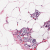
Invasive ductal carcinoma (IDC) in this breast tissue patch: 0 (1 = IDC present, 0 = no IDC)